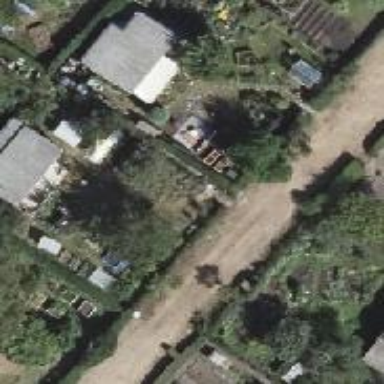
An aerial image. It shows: Plot in the allotments.